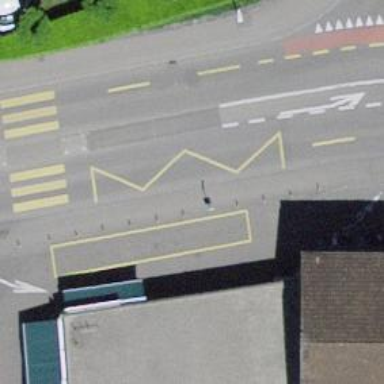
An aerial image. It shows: Bus stop with platform for public transport.